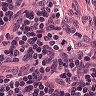
Metastatic tissue present: no